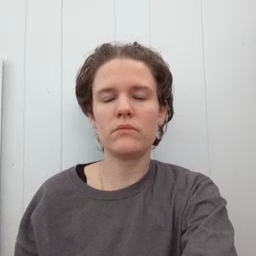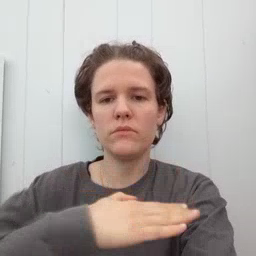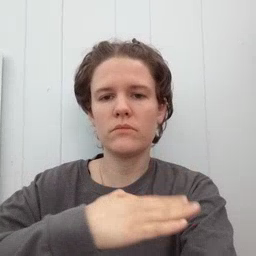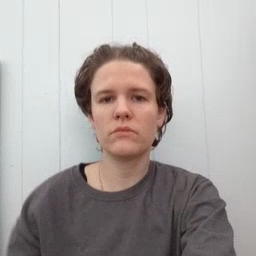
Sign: table